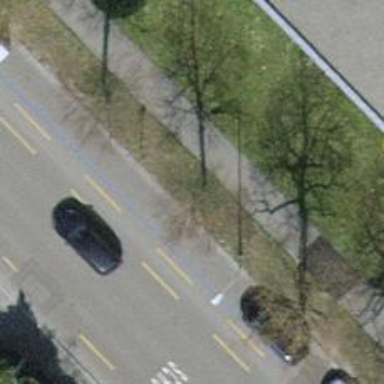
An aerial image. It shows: Tree-lined avenue.